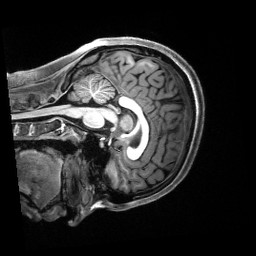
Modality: T1w
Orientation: sagittal
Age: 19
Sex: female
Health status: healthy
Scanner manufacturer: siemens
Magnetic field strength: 3 T
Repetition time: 2.5 s
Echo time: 0.00222 s